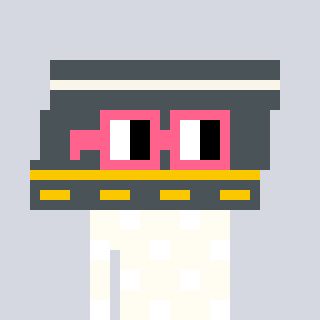
a pixel art character with square pink glasses, a road-shaped head and a grayscale-colored body on a cool background